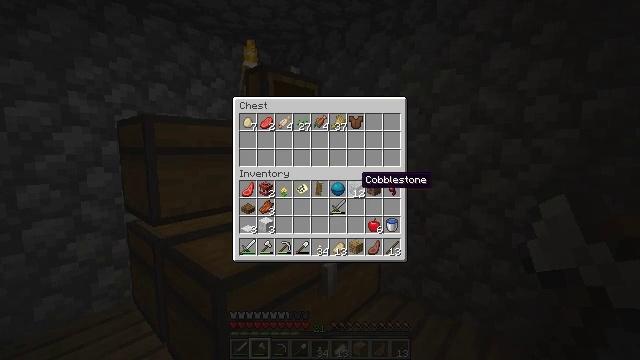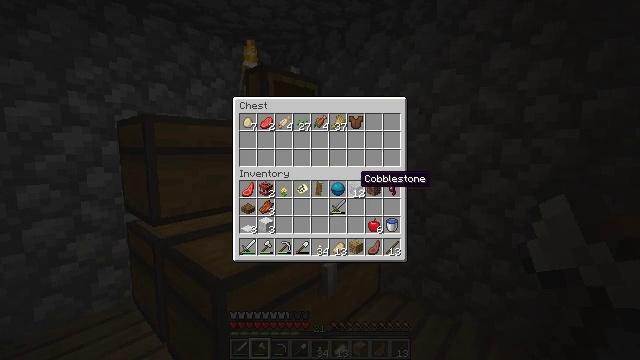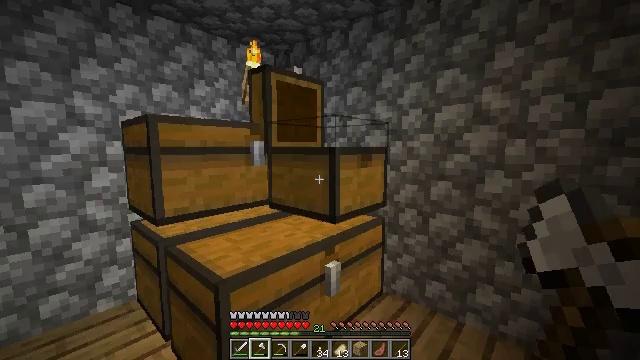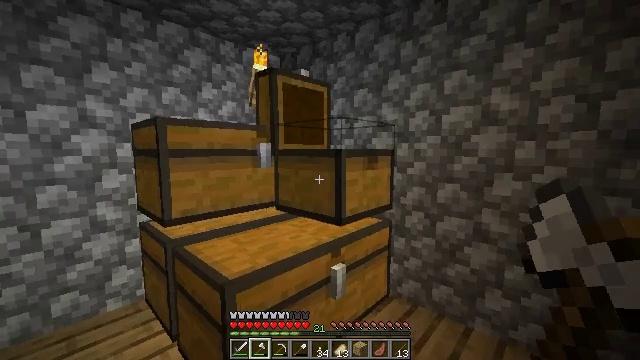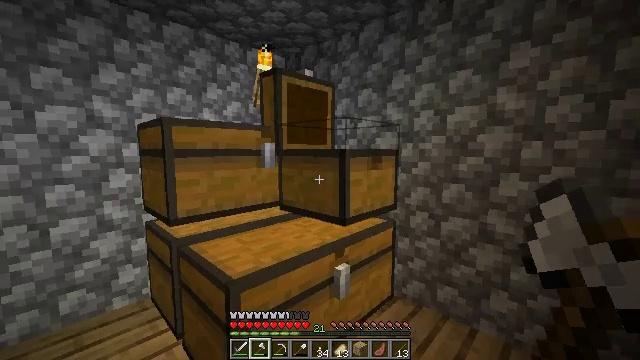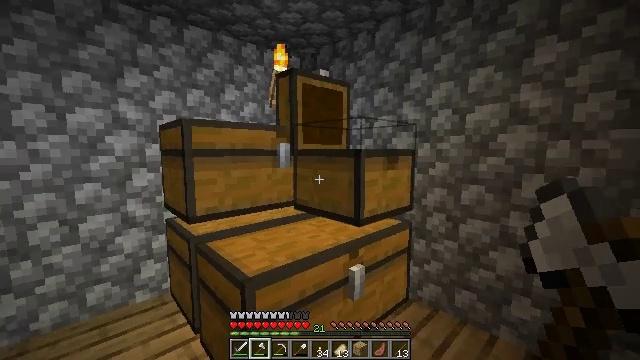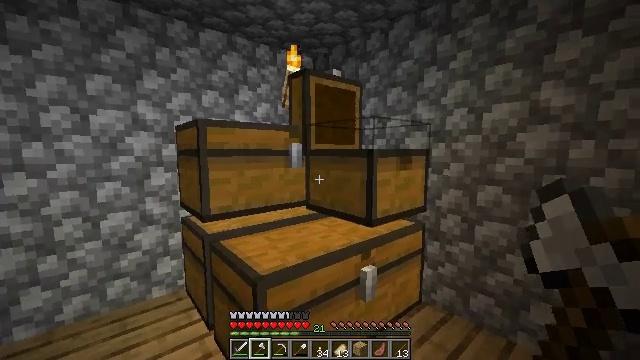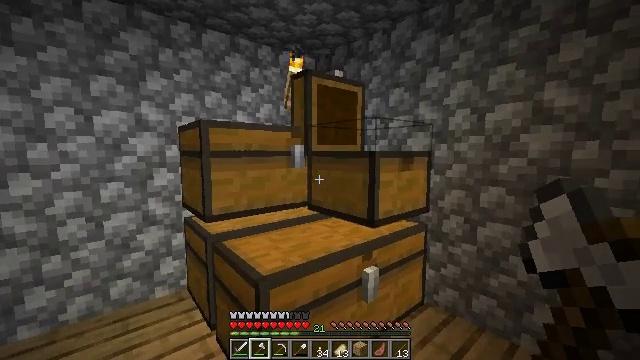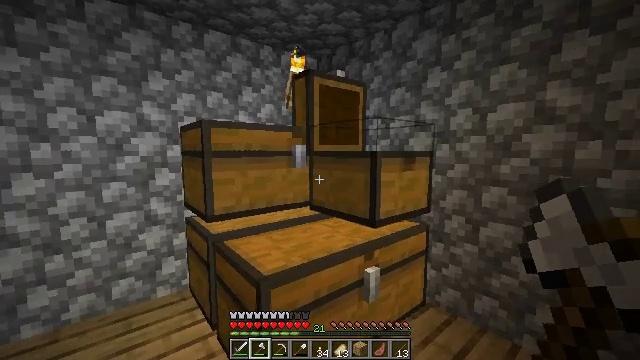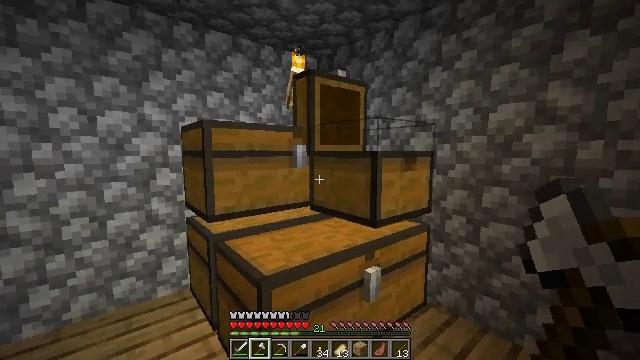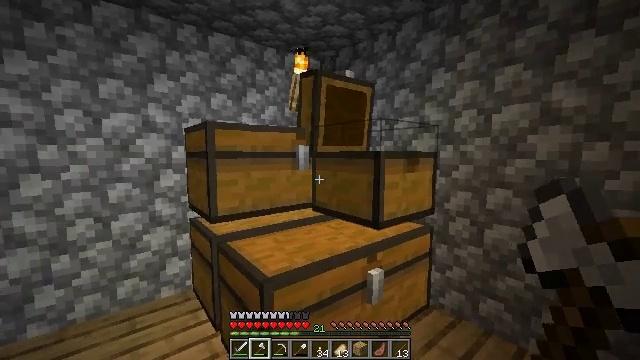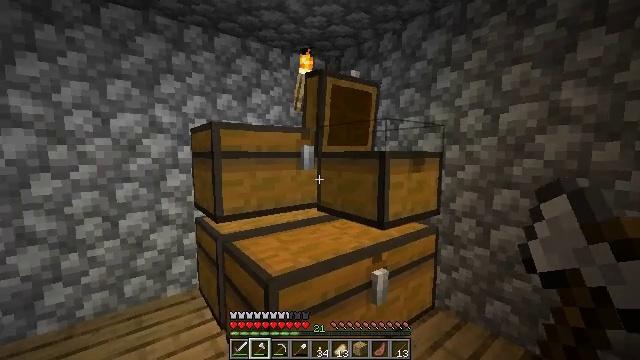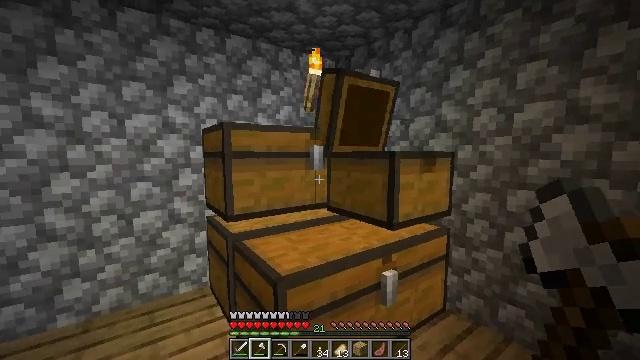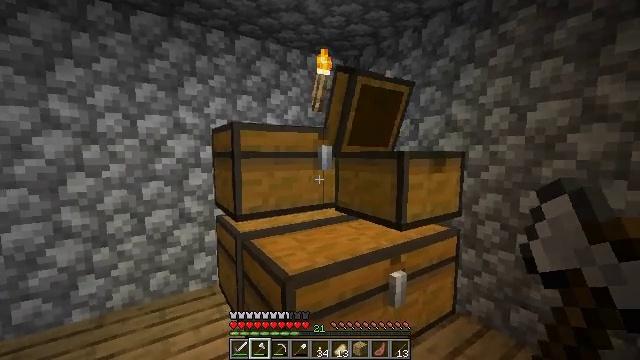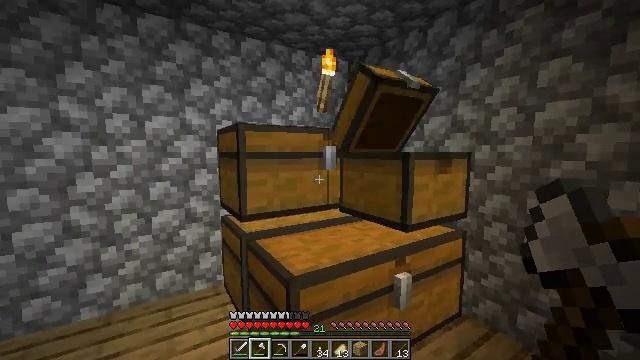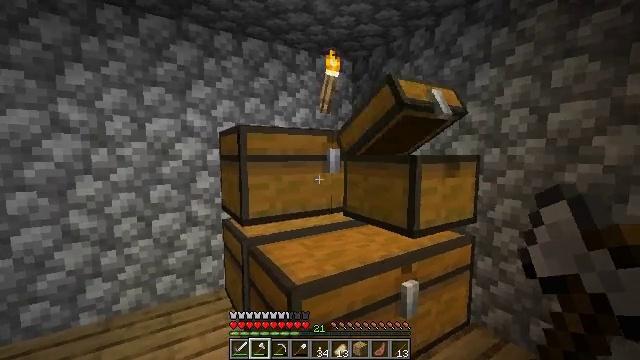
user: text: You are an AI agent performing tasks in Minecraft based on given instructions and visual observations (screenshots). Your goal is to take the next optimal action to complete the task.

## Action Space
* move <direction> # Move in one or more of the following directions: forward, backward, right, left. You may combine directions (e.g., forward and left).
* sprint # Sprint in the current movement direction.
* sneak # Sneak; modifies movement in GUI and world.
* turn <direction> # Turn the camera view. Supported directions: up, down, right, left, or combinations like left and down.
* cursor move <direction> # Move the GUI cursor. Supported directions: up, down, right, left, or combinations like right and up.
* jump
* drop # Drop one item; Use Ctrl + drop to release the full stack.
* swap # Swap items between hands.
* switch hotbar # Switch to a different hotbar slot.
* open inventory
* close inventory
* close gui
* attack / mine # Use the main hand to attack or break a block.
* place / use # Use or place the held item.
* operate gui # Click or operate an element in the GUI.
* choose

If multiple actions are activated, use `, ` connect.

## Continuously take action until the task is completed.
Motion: motion action
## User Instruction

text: Reclaim the chest into your inventory.
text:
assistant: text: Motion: no_op
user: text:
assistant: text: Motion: no_op
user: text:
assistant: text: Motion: turn left
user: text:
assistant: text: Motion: no_op
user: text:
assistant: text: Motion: turn left
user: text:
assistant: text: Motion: turn left
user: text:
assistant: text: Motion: no_op
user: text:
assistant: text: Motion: no_op
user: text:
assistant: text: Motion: no_op
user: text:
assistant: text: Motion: no_op
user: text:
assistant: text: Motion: turn left
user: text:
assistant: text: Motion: turn left
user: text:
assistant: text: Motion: turn left
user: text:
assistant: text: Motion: turn left
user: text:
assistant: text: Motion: move forward
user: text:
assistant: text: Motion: move forward, turn left
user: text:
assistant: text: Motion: move forward, turn left
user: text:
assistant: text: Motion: move forward, turn left
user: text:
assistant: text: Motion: move forward, turn left
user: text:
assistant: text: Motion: move forward
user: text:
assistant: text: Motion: move forward
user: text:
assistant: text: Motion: use / place
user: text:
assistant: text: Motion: use / place
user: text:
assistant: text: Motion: use / place
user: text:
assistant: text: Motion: no_op
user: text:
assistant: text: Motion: no_op
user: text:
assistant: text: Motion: no_op
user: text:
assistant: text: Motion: no_op
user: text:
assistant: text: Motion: no_op
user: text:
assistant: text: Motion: no_op